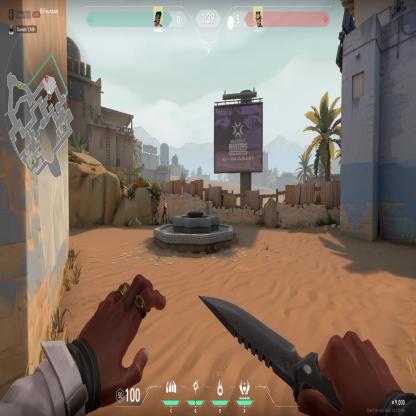
Label: enemy